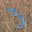
Label: 3